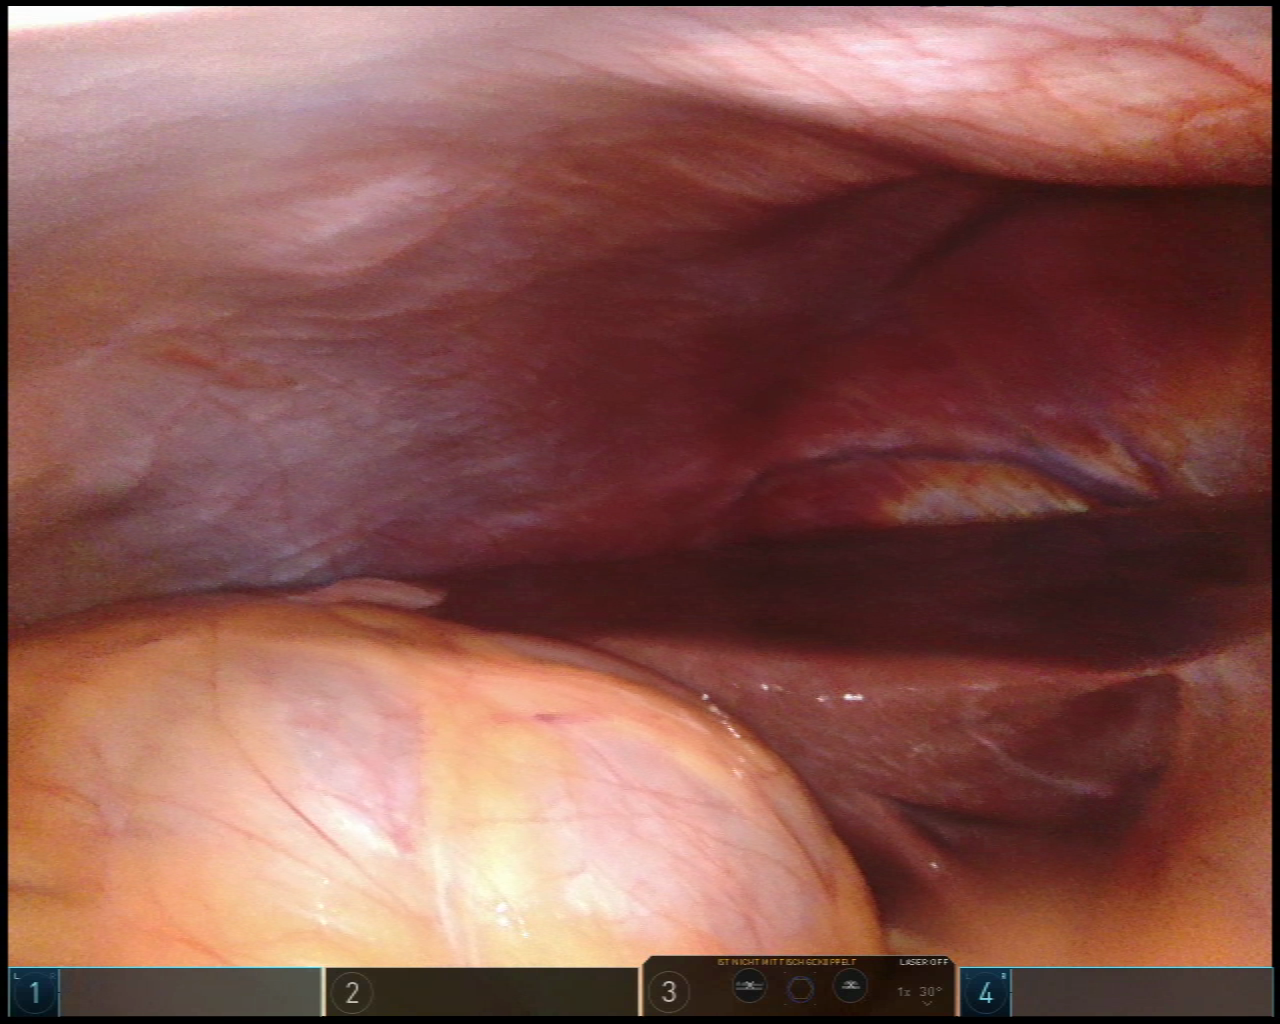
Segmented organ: liver
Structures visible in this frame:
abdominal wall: yes
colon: yes
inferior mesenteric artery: no
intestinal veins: no
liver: yes
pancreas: no
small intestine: no
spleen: no
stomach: no
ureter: no
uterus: no
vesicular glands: no